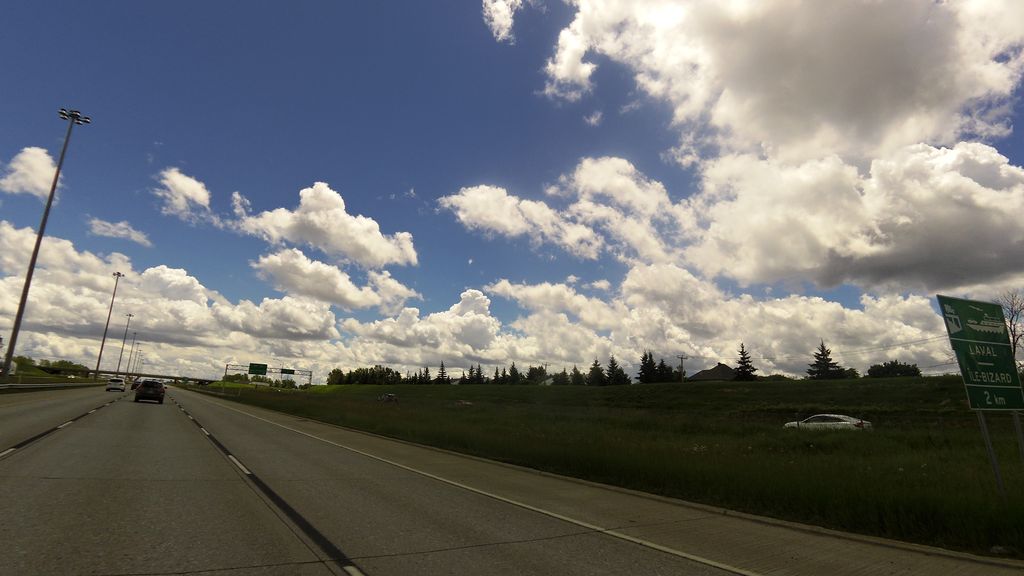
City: montreal